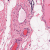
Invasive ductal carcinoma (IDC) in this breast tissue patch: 0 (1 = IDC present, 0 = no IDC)